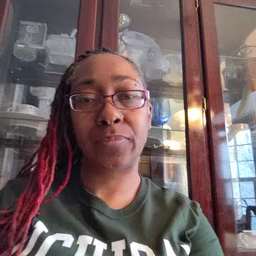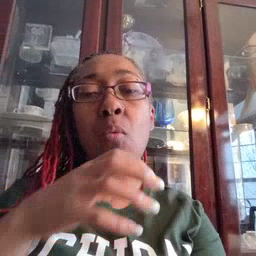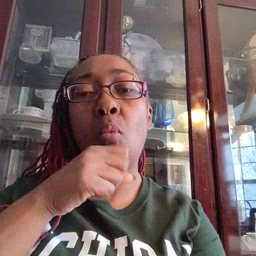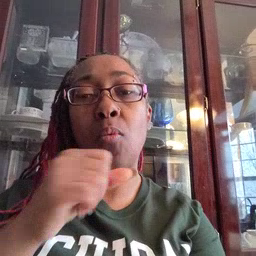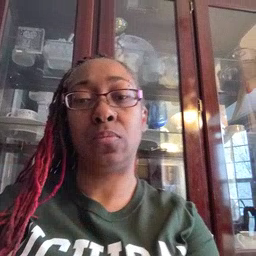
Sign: orange